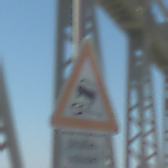
Verkehrszeichen: SchleuderOderRutschgefahr
Zusatzzeichen unten: HinweiseAufGefahrenDurchVerbaleAngabe3
Umgebung: Outdoor, Special
Tageszeit: MorningAfternoon
Wetter: Clear
Licht: Natural
Jahreszeit: NotSpecified
Kontrast: HighContrast